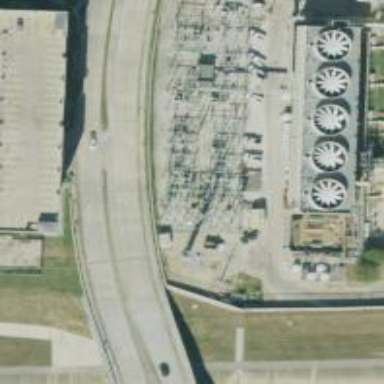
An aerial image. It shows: Switch for power supply.